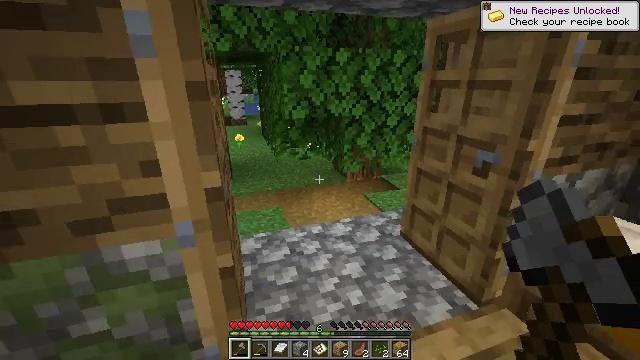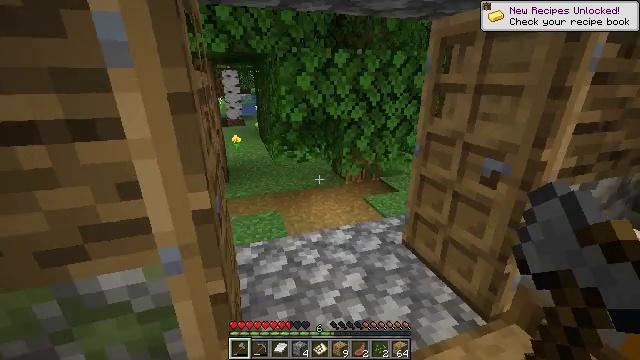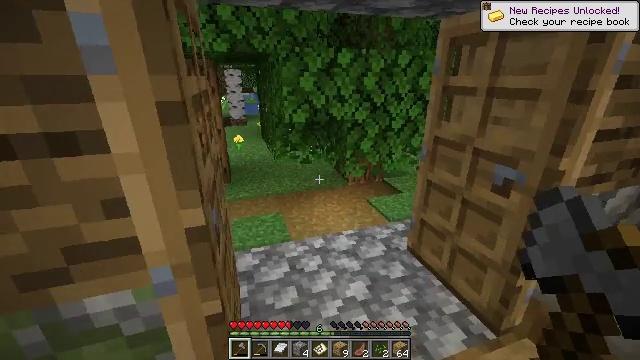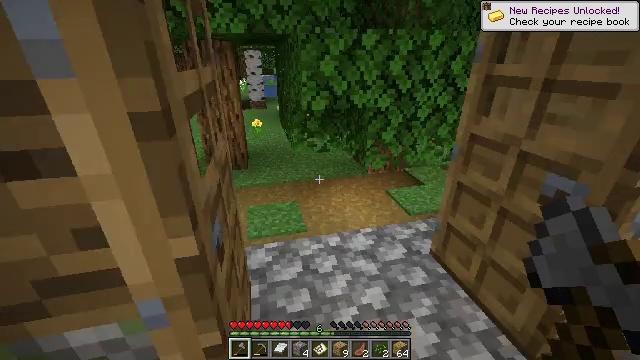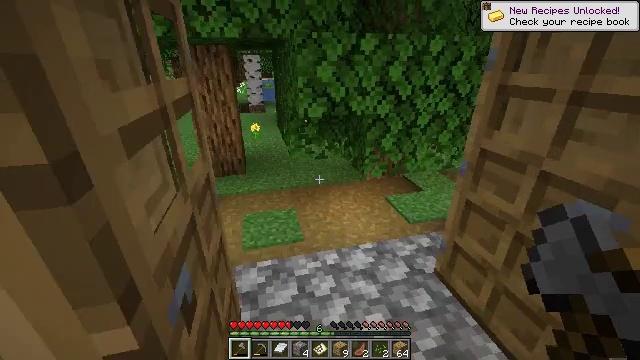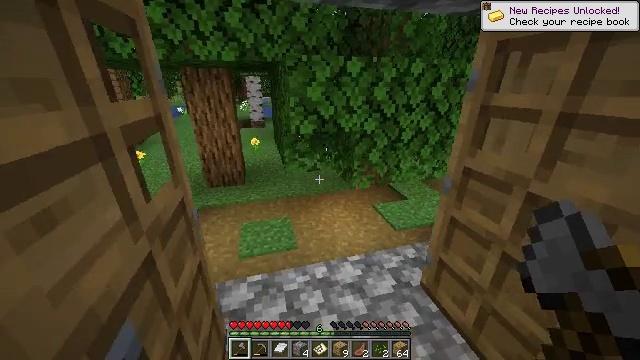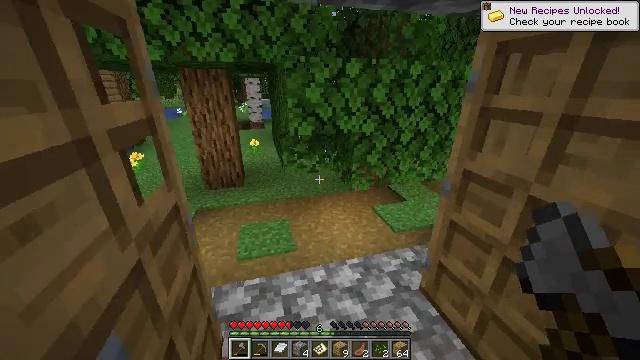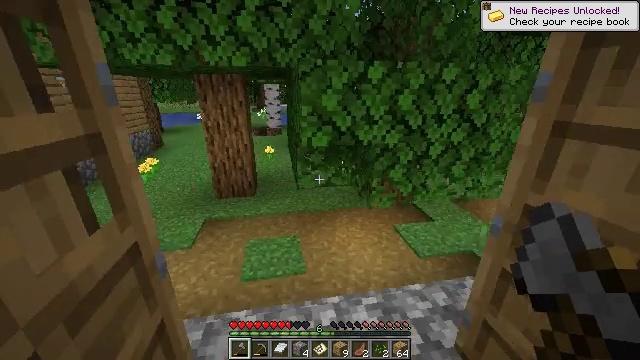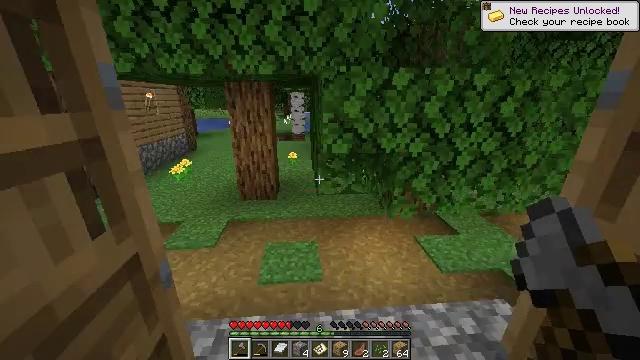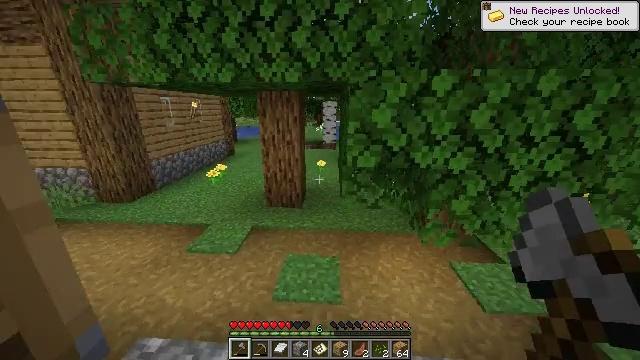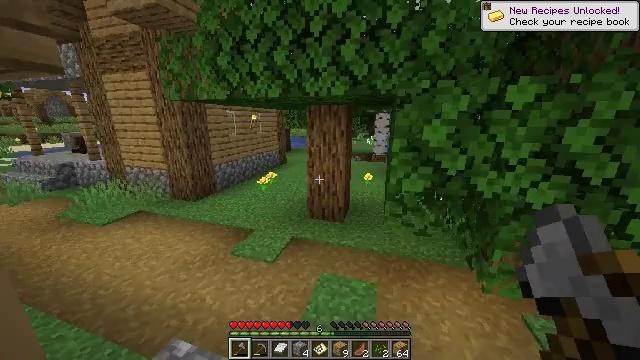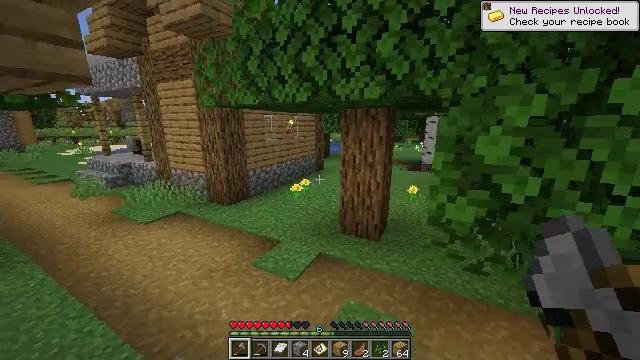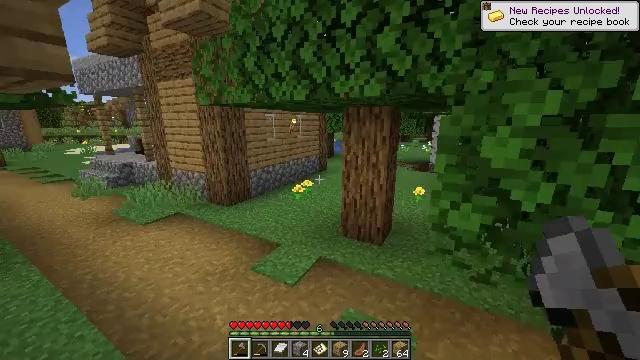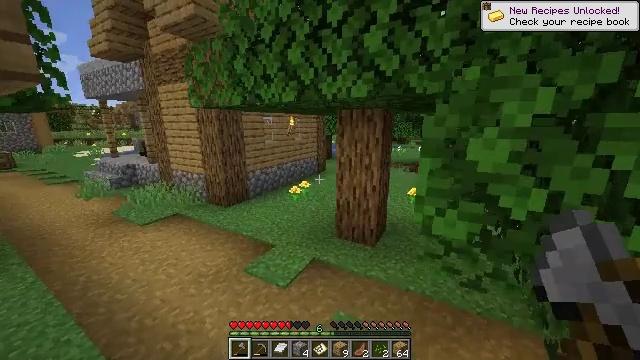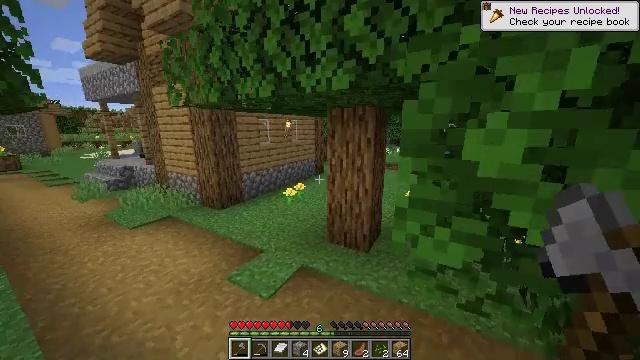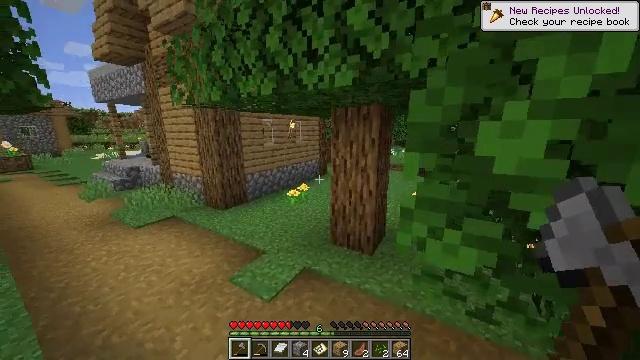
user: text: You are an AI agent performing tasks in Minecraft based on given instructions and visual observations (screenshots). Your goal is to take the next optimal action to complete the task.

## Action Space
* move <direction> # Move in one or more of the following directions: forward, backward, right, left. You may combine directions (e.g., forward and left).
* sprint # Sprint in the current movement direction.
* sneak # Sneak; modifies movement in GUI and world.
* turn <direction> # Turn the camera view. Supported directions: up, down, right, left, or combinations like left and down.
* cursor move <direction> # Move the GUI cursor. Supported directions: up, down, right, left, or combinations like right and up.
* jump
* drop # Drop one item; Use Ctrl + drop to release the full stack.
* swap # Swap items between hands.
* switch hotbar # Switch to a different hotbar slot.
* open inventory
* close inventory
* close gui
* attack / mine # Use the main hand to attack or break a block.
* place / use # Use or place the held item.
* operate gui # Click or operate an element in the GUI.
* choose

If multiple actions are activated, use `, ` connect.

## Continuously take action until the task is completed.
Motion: motion action
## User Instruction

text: Attack the grindstone to break it.
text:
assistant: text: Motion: move forward
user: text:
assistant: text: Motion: move forward
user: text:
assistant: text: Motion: move forward, sprint, turn left and down
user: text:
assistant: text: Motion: move forward, sprint
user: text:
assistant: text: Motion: move forward, sprint, turn right and up
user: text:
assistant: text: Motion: move forward, sprint
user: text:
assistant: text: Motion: move forward, sprint, turn left and up
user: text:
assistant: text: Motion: move forward, sprint, turn left and up
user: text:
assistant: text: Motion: move forward and move right, sprint, turn left and up
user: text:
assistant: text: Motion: move forward and move right, sprint, turn left and up
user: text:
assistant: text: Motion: move forward and move right, sprint, turn left and up
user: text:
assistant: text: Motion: move forward and move right, sprint, turn left
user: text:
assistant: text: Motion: move forward and move right, sprint
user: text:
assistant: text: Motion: move forward, sprint
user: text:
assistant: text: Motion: move forward, sprint, turn left
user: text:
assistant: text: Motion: move forward, sprint
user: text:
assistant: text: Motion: move forward and move left, sprint, turn left
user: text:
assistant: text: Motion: move forward and move left, sprint, turn left
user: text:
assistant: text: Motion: move forward and move left, sprint, turn left
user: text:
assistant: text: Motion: move forward and move left, sprint, turn left
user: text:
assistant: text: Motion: move forward and move left, sprint, turn left and up
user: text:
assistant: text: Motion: move forward and move left, sprint, turn left and up
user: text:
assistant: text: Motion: move forward and move left, sprint, turn up
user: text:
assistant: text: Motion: move forward and move left, sprint
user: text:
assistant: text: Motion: move forward and move left, sprint
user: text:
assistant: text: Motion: move forward and move left, sprint
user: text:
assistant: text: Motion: move forward, sprint
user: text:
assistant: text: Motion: move forward, sprint
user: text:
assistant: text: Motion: move forward, sprint
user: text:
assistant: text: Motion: move forward, sprint